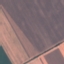
Land use / land cover: AnnualCrop